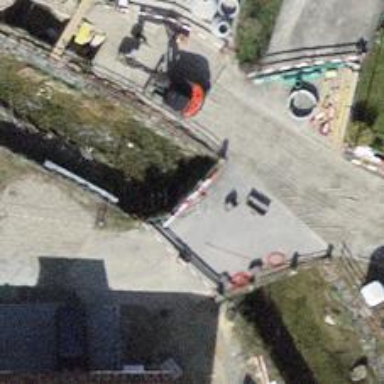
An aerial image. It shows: Culvert tunnel.